Question: When I using 'String.format' method, if my phone language be Farsi this method return the formatted number in Farsi language. but I want to use an English formatted number.
I using this code:
'''
String.format("%.02f", myNumber)
'''
my question in picture:

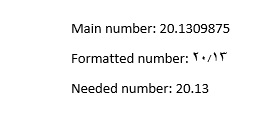
Answer: I think you need to use the <URL> method with an English Locale instance, probably with 'Locale.ENGLISH'. This will tell String.format to use English number formatting instead of Farsi.